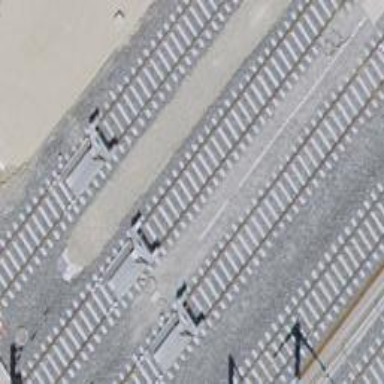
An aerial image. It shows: Railway buffer stop.